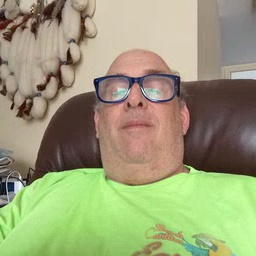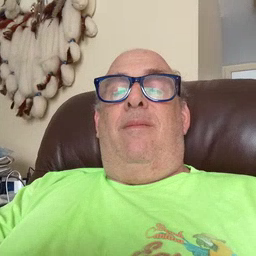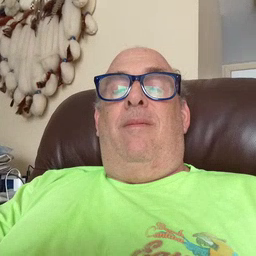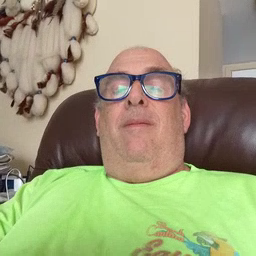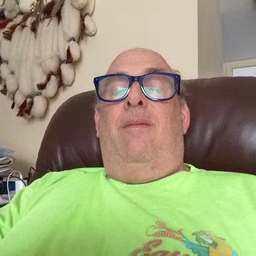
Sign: mitten